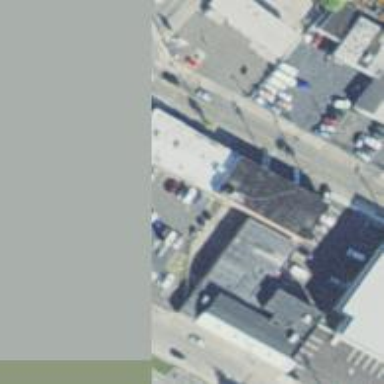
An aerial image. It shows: Convenience shop located in building.